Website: crate-barrel
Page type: store-pickup
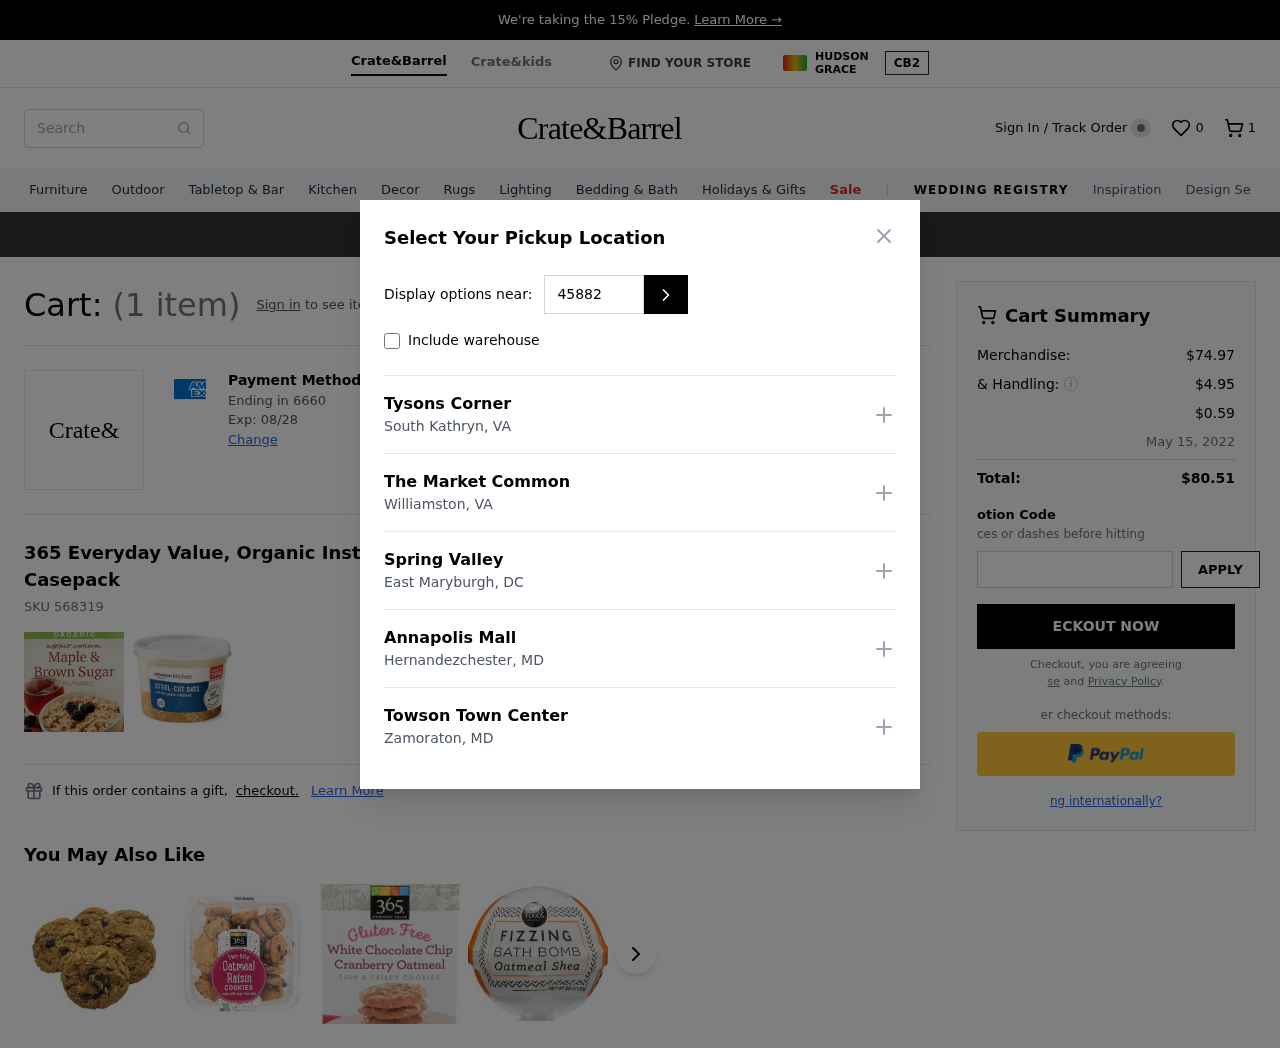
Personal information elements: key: PII_CARD_EXPIRY
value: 08/28
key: PII_CARD_LAST4
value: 6660
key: PII_LOCATION1_CITY
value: South Kathryn
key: PII_LOCATION1_NAME
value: Tysons Corner
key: PII_LOCATION1_STATE
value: VA
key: PII_LOCATION2_CITY
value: Williamston
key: PII_LOCATION2_NAME
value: The Market Common
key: PII_LOCATION2_STATE
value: VA
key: PII_LOCATION3_CITY
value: East Maryburgh
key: PII_LOCATION3_NAME
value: Spring Valley
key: PII_LOCATION3_STATE
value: DC
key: PII_LOCATION4_CITY
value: Hernandezchester
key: PII_LOCATION4_NAME
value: Annapolis Mall
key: PII_LOCATION4_STATE
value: MD
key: PII_LOCATION5_CITY
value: Zamoraton
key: PII_LOCATION5_NAME
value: Towson Town Center
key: PII_LOCATION5_STATE
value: MD
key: PII_POSTCODE
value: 45882
Product elements: key: PRODUCT1_NAME
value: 365 Everyday Value, Organic Instant Oatmeal, Maple & Brown Sugar, 11.3oz, 8 ct Casepack
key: PRODUCT1_SKU
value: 568319
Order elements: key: ORDER_NUM_ITEMS
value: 1
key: ORDER_NUM_ITEMS
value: (1 item)
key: ORDER_SUBTOTAL
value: $74.97
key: ORDER_SHIPPING_COST
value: $4.95
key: ORDER_SURCHARGE
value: $0.59
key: ORDER_DELIVERY_DATE
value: May 15, 2022
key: ORDER_TOTAL
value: $80.51
Search elements: key: HEADER_SEARCH
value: Search
Other elements: key: WISHLIST_NUM_ITEMS
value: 0